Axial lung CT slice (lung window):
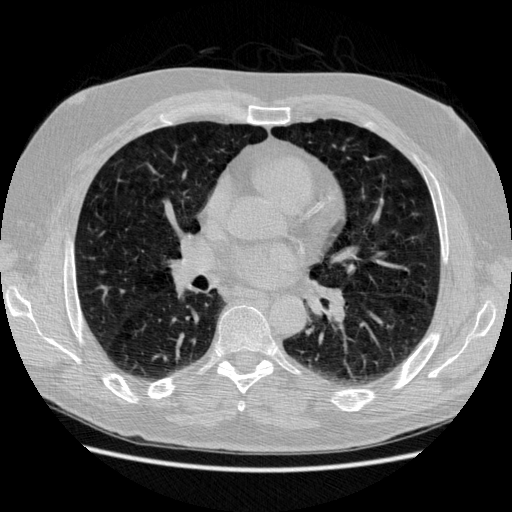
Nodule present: no